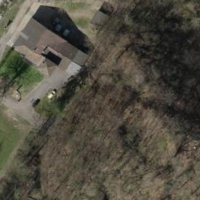
EUNIS habitat code: 53
Species observed at this site:
Fagus sylvatica